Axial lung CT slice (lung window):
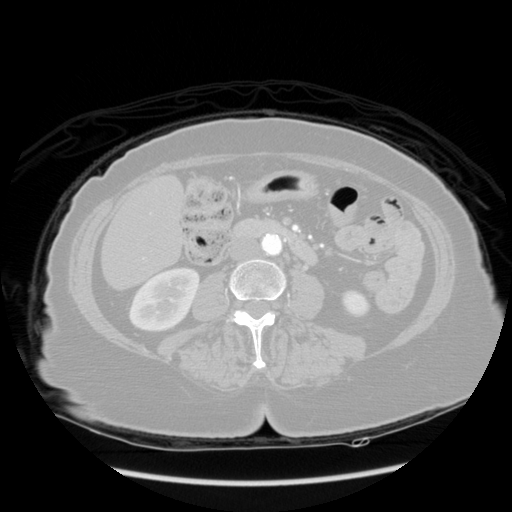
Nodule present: no